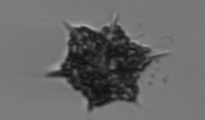
Label: Dictyocha